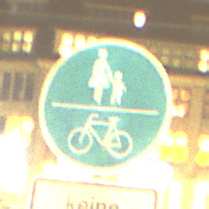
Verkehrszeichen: GemeinsamerGehUndRadweg
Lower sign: HinweisDurchVerbaleAngabe4
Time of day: Night
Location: Outdoor (Urban)
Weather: Overcast
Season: NotSpecified
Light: Artificial